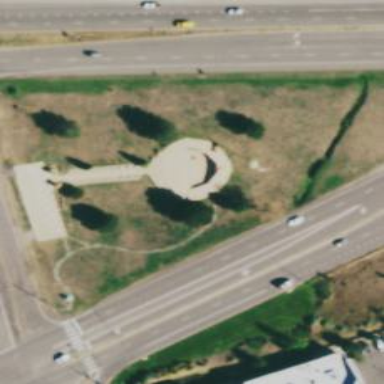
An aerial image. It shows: Historic memorial.